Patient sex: F
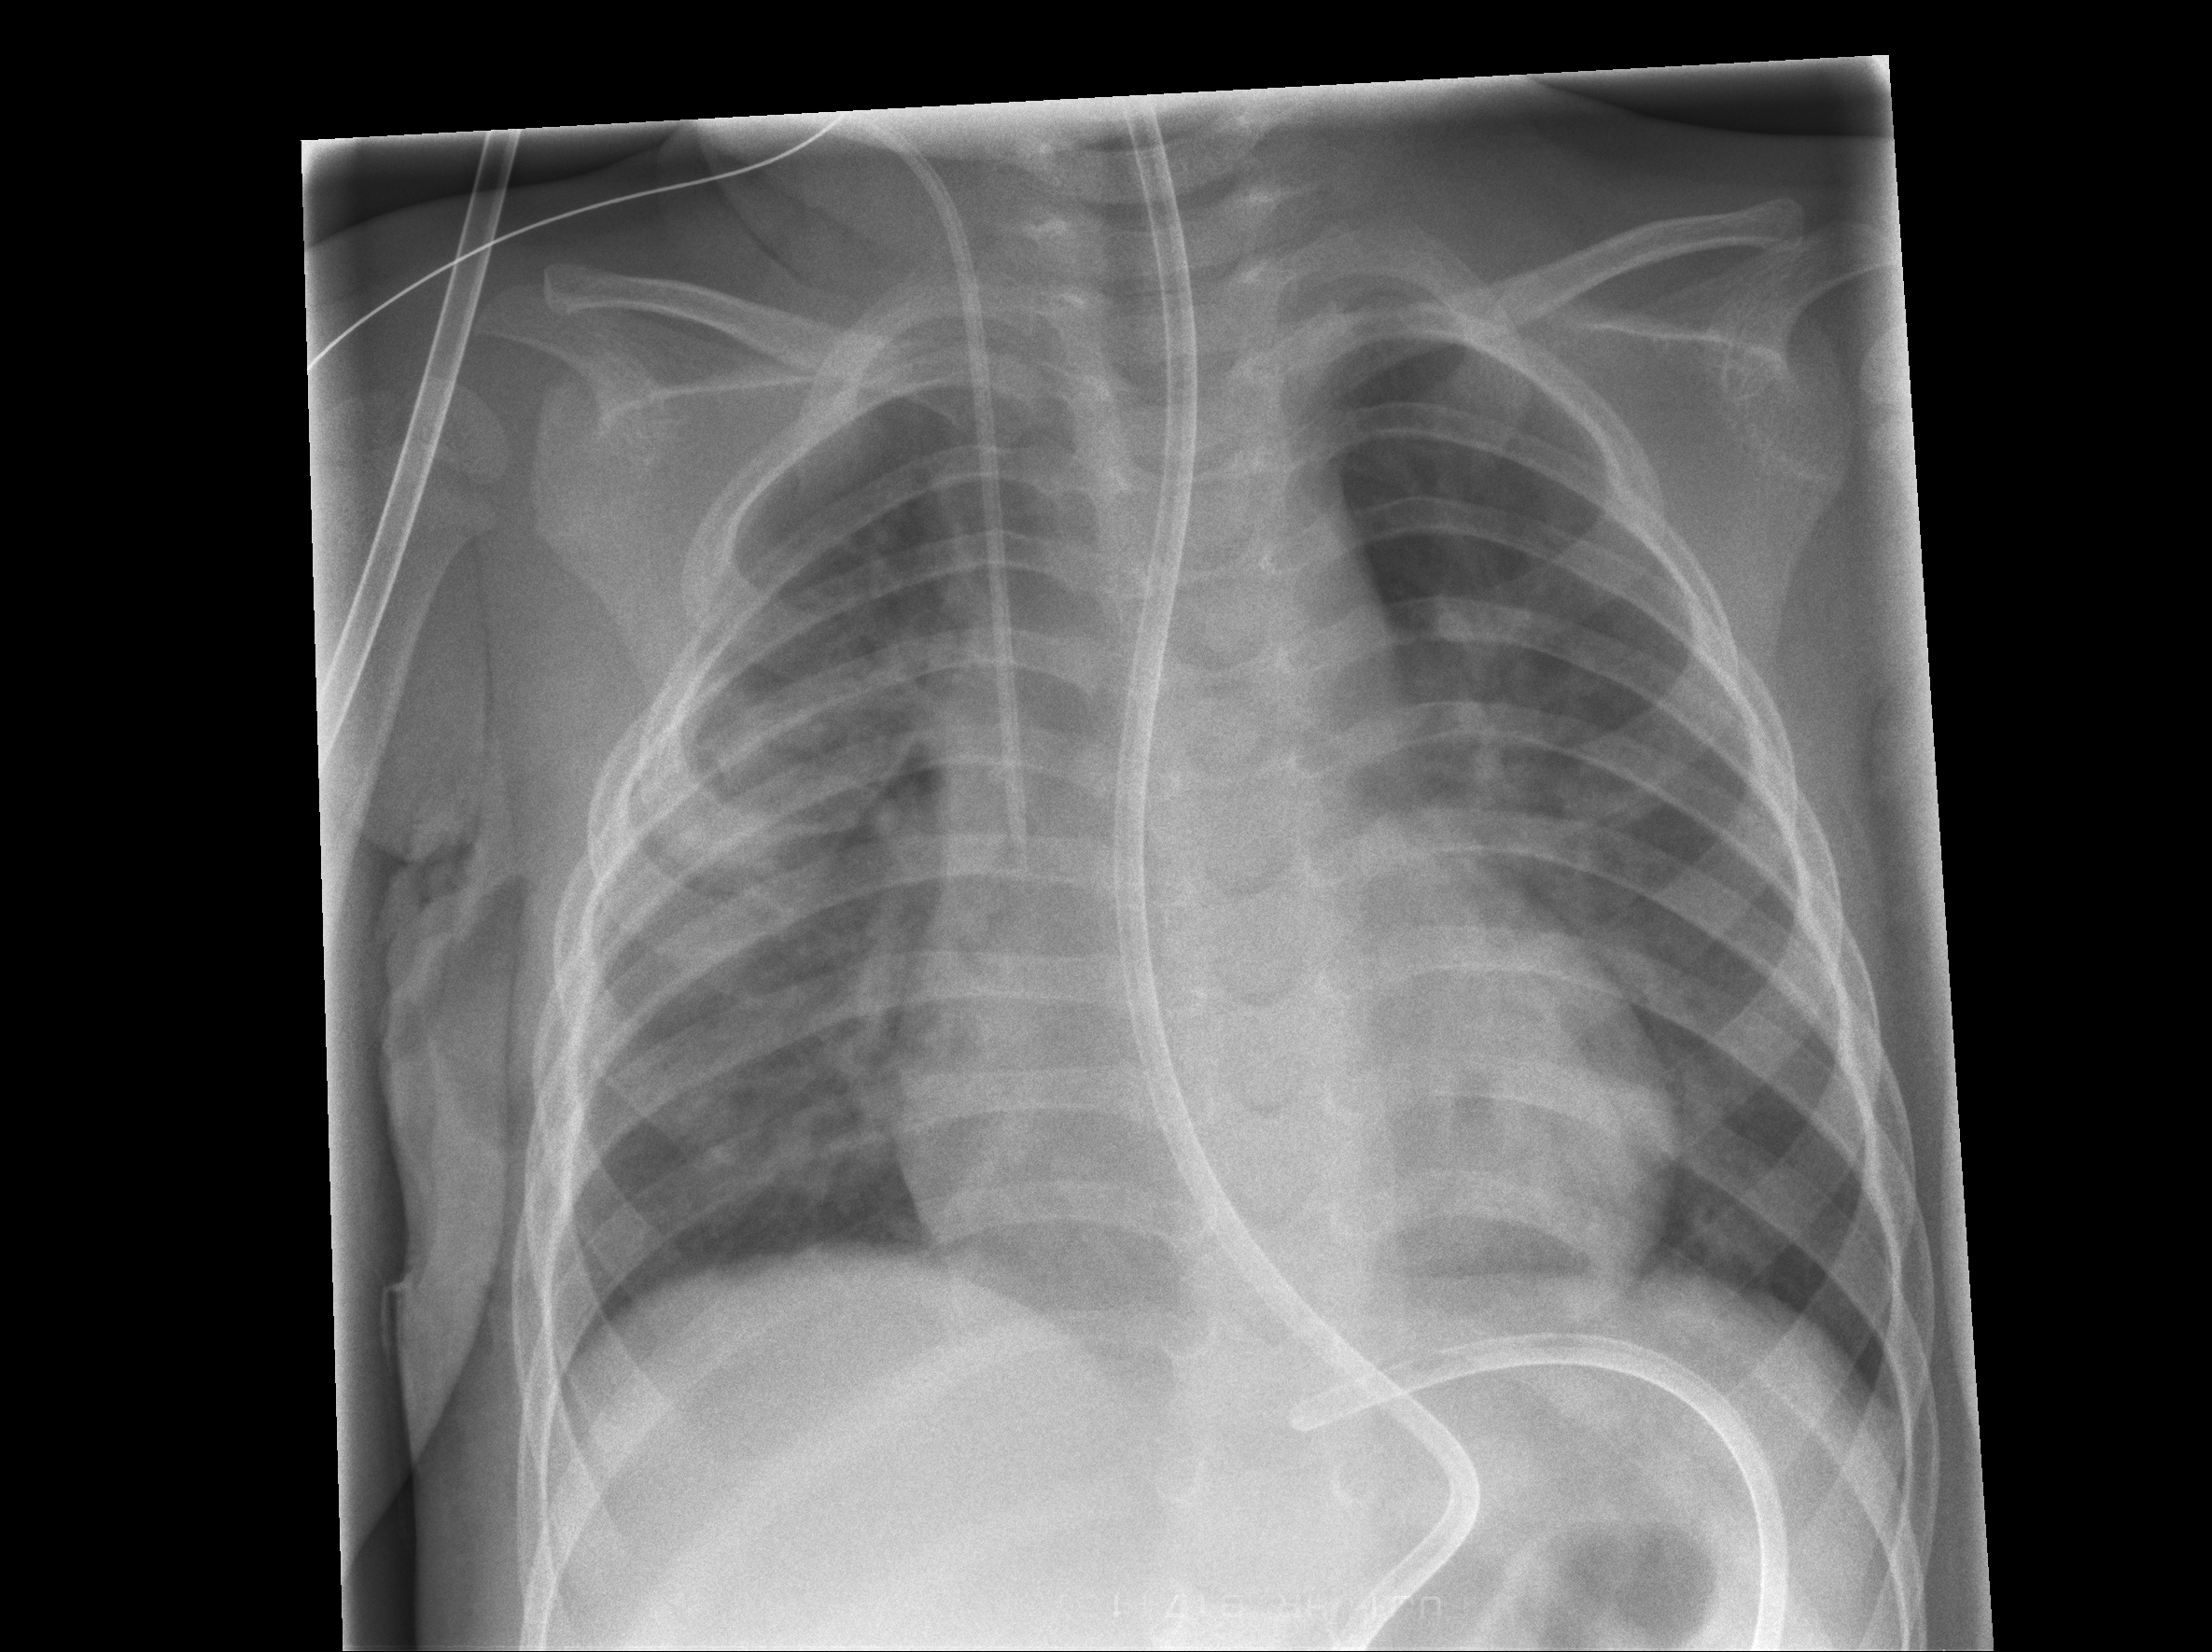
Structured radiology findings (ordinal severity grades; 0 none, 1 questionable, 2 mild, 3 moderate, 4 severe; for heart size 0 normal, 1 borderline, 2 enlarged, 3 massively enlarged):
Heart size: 0
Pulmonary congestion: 0
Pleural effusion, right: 0
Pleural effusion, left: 0
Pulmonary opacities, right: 0
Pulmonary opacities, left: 0
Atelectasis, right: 2
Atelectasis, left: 0